Aerial crown-view tile of a tropical tree (Barro Colorado Island, Panama), acquired 20250124:
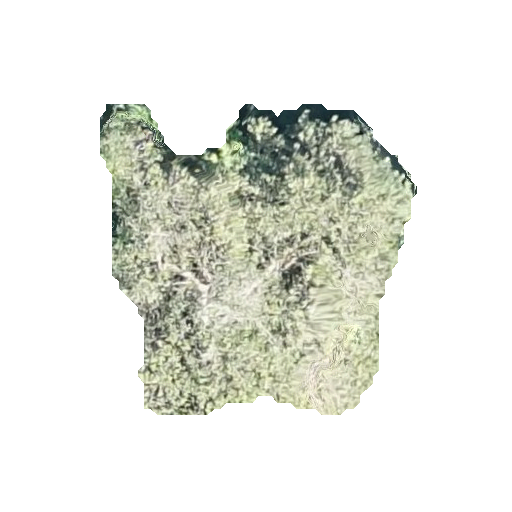
Species: Apeiba membranacea
GBIF accepted scientific name: Apeiba membranacea
Crown area: 112.5 m²